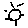
Label: sun